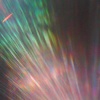
Label: sunburn